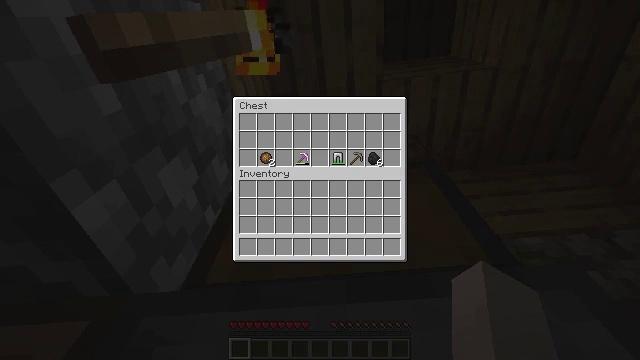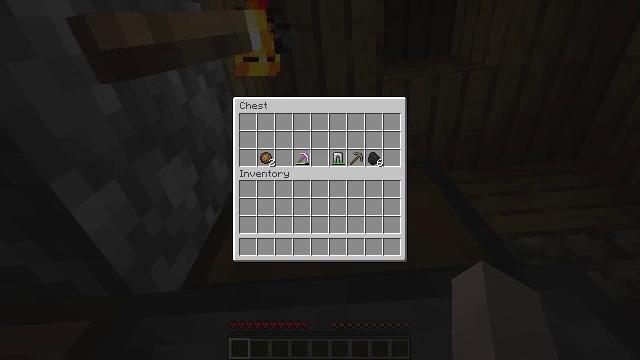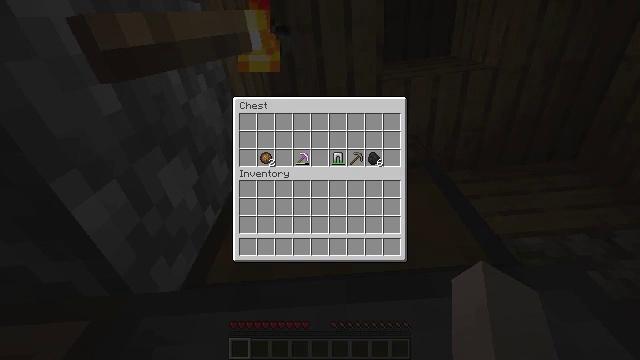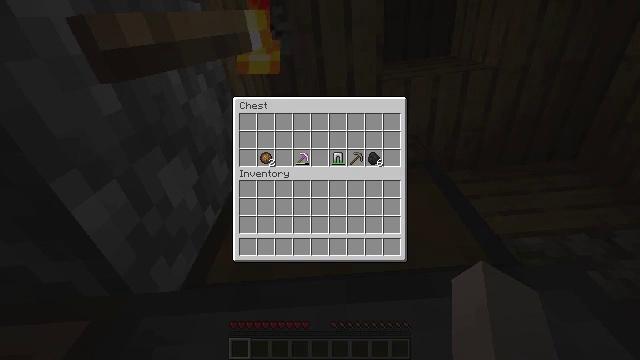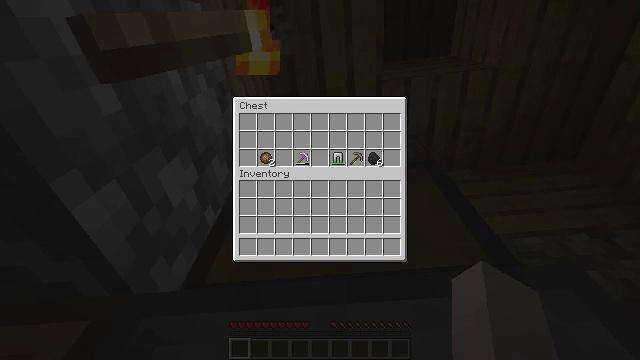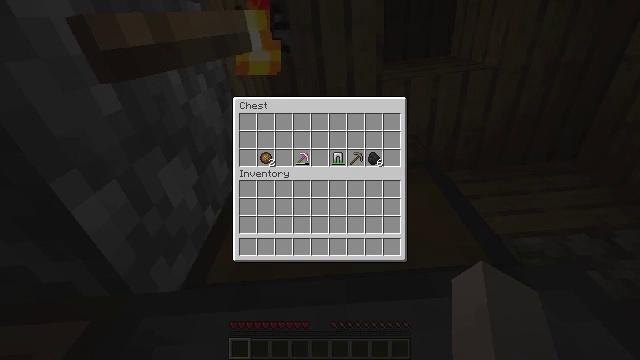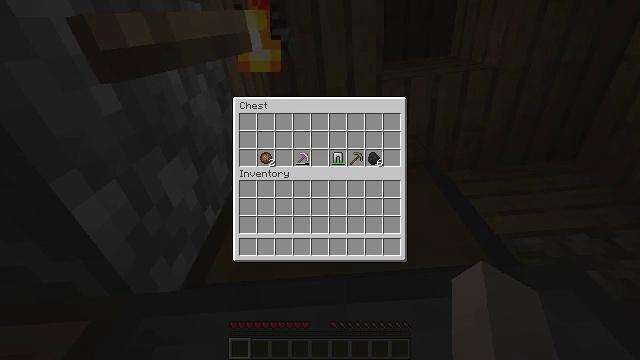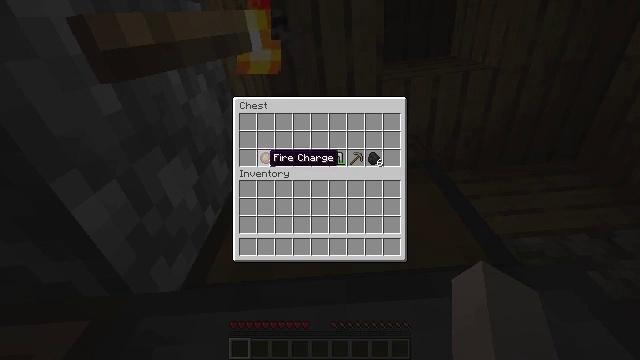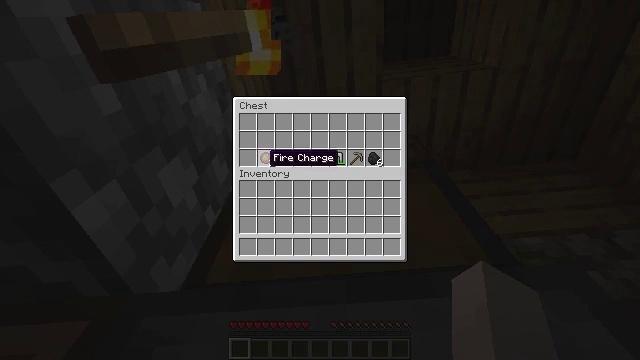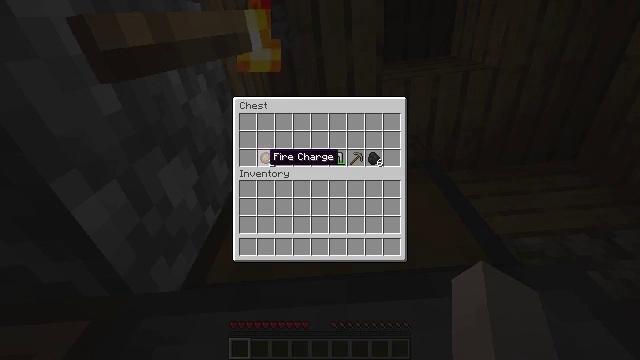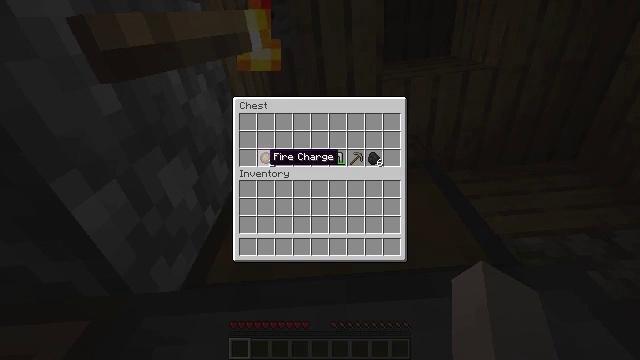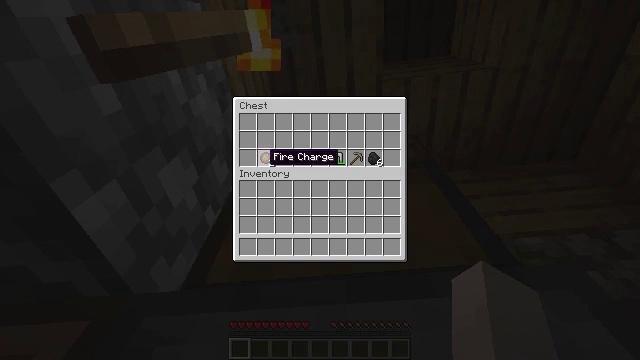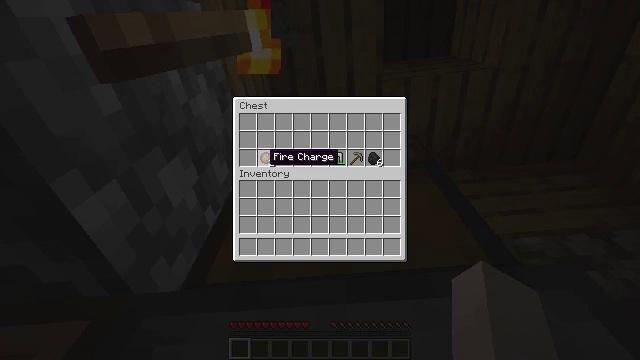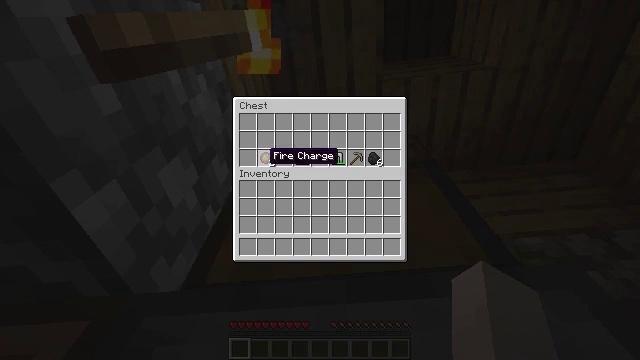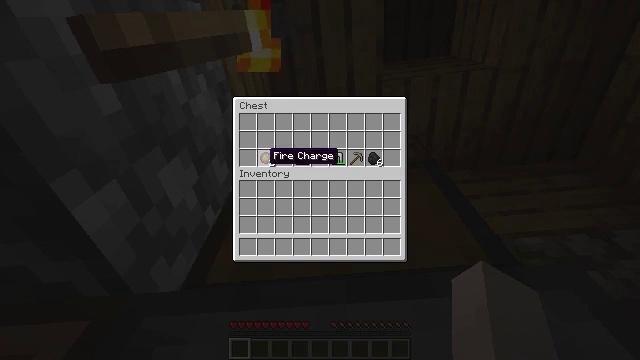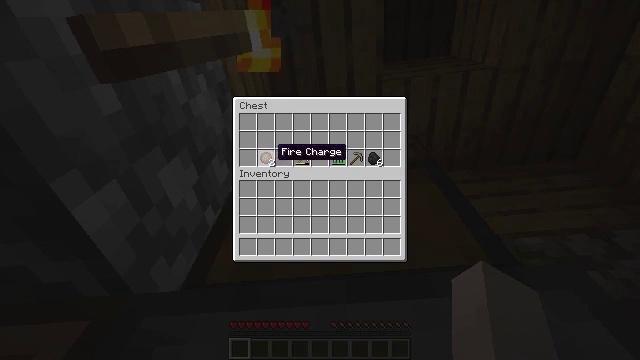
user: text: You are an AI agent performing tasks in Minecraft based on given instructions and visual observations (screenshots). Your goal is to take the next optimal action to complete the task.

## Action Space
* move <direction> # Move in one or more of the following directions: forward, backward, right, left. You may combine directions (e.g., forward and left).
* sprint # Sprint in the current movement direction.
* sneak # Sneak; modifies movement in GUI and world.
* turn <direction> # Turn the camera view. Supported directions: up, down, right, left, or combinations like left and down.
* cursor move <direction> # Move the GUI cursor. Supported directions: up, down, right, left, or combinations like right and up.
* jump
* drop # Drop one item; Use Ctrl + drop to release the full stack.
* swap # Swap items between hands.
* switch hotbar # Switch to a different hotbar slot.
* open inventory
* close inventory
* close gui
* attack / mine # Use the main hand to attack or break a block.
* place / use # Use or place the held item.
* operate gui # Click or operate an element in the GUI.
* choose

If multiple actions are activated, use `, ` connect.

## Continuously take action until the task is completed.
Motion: motion action
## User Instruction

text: Mine cobblestone underground.
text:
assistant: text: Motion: no_op
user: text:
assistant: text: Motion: no_op
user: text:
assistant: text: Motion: no_op
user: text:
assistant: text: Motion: turn left
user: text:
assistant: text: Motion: turn left
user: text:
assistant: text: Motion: turn left
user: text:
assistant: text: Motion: no_op
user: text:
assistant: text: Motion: no_op
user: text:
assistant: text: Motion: no_op
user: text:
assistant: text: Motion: no_op
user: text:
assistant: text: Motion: no_op
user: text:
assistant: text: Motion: no_op
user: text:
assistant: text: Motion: no_op
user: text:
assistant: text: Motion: no_op
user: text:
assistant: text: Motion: turn right
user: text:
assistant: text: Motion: turn right
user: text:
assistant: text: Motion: turn right
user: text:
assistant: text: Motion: no_op
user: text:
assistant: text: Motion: no_op
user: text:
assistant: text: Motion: no_op
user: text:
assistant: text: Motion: no_op
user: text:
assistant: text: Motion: no_op
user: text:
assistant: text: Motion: no_op
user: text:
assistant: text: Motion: no_op
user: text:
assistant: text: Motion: no_op
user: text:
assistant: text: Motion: no_op
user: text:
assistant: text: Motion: no_op
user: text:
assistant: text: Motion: no_op
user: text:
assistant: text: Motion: no_op
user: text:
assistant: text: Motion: no_op